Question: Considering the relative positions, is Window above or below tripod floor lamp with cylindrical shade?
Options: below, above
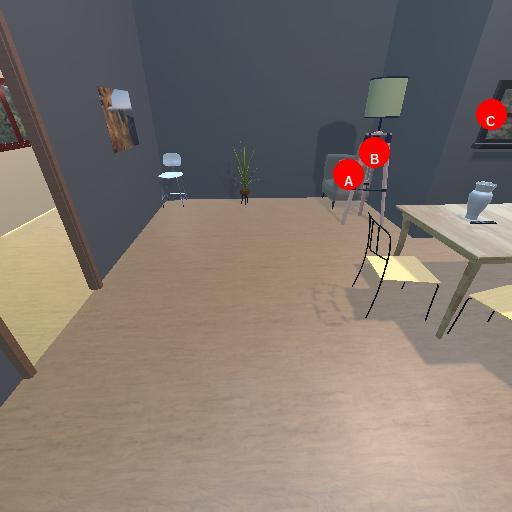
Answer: below